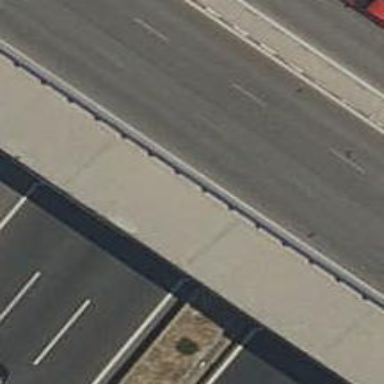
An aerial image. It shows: Tertiary road with bridge.